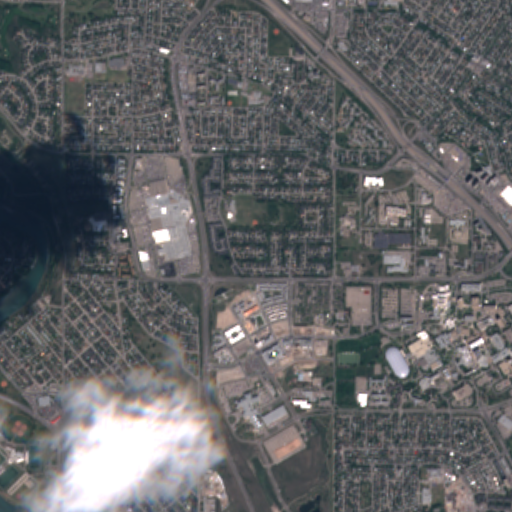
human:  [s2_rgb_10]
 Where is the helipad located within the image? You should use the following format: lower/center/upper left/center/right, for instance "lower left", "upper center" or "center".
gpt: The helipad is located in the lower center of the image.
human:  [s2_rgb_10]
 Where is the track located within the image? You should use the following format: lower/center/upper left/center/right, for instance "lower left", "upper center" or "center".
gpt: There is no track in the image.